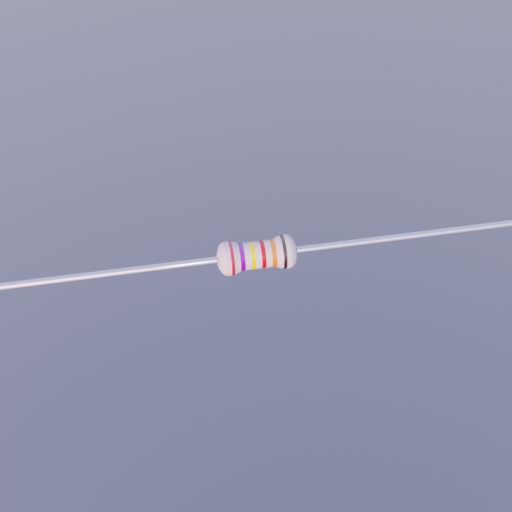
Resistor colour bands (in order): red, violet, yellow, red, orange, black